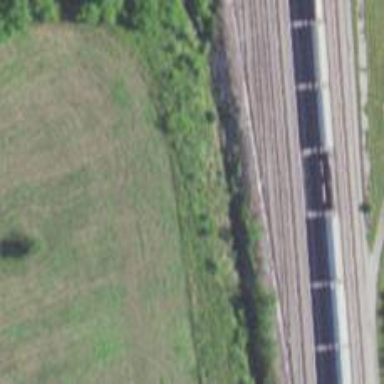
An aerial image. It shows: Railway yard used for manifest purposes.